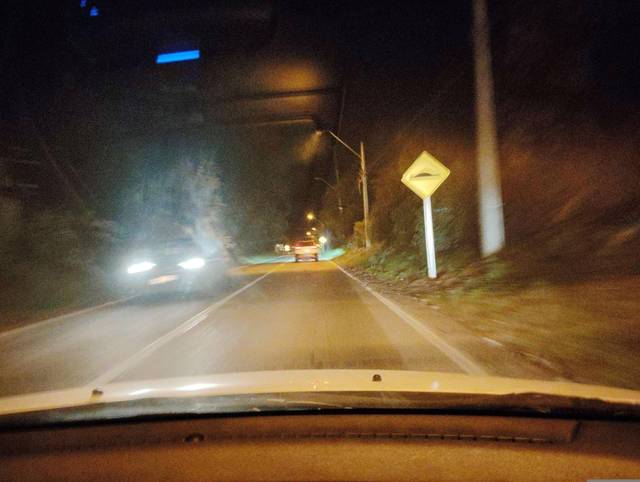
Region: Chile
Coordinates: -33.622, -70.35